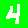
Digit: 4